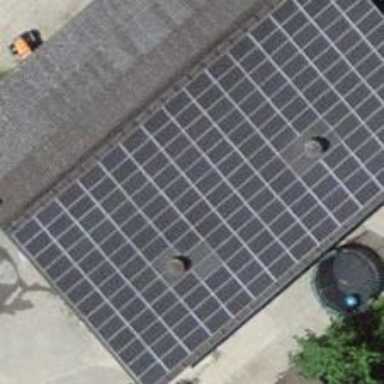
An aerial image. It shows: Solar photovoltaic panel generator on roof.